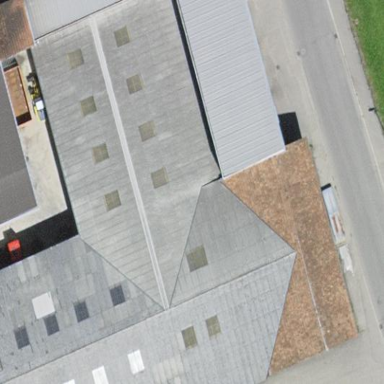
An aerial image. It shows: Industrial building.